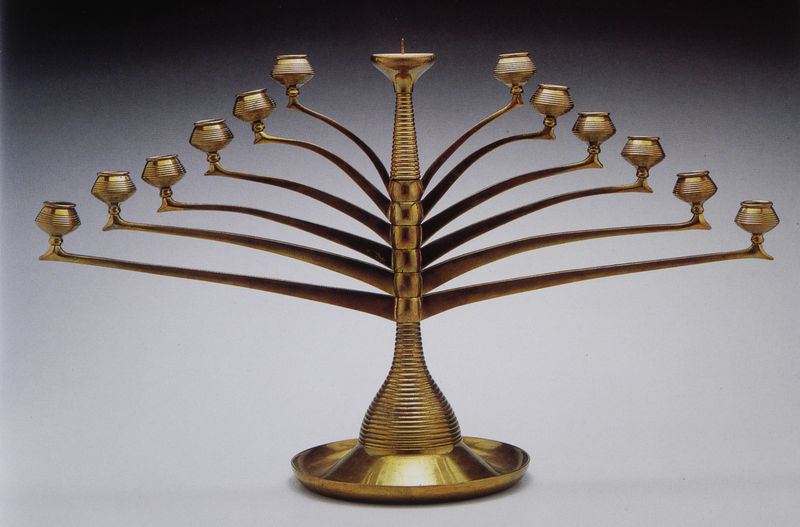
Titel: Dreizehnflammiger Kerzenleuchter mit schwenkbaren Armen
Künstler: Bruno Paul
Standort: München
Institution: Stadtmuseum
Schlagwörter: schatten, hell, licht, schwarz, weiss, arm, arme, silber, sockel, spitze, gold, rund, bogen, modern, matt, dekoration, jugendstil, glanz, kerze, kerzen, leuchter, metall, palme, fein, reflexion, foto, fotografie, schimmer, messing, zinn, fuss, religion, form, kunstgewerbe, kerzenständer, kerzenhalter, kerzenleuchter, ständer, halter, objekt, art deco, design, rillen, bronze, candélabre, dreizehn, eins, fotof, fotografi, fptp, judaisme, judentum, kandelaber, rille, siebenarmiger leuchter, zwölf